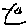
Label: line